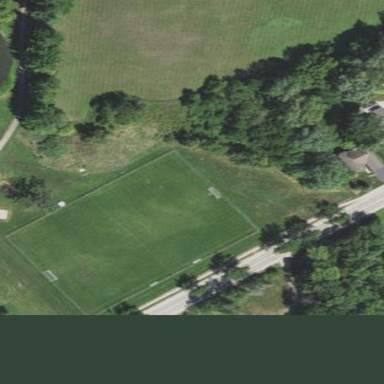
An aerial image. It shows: Soccer pitch for leisureland activities.